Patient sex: M
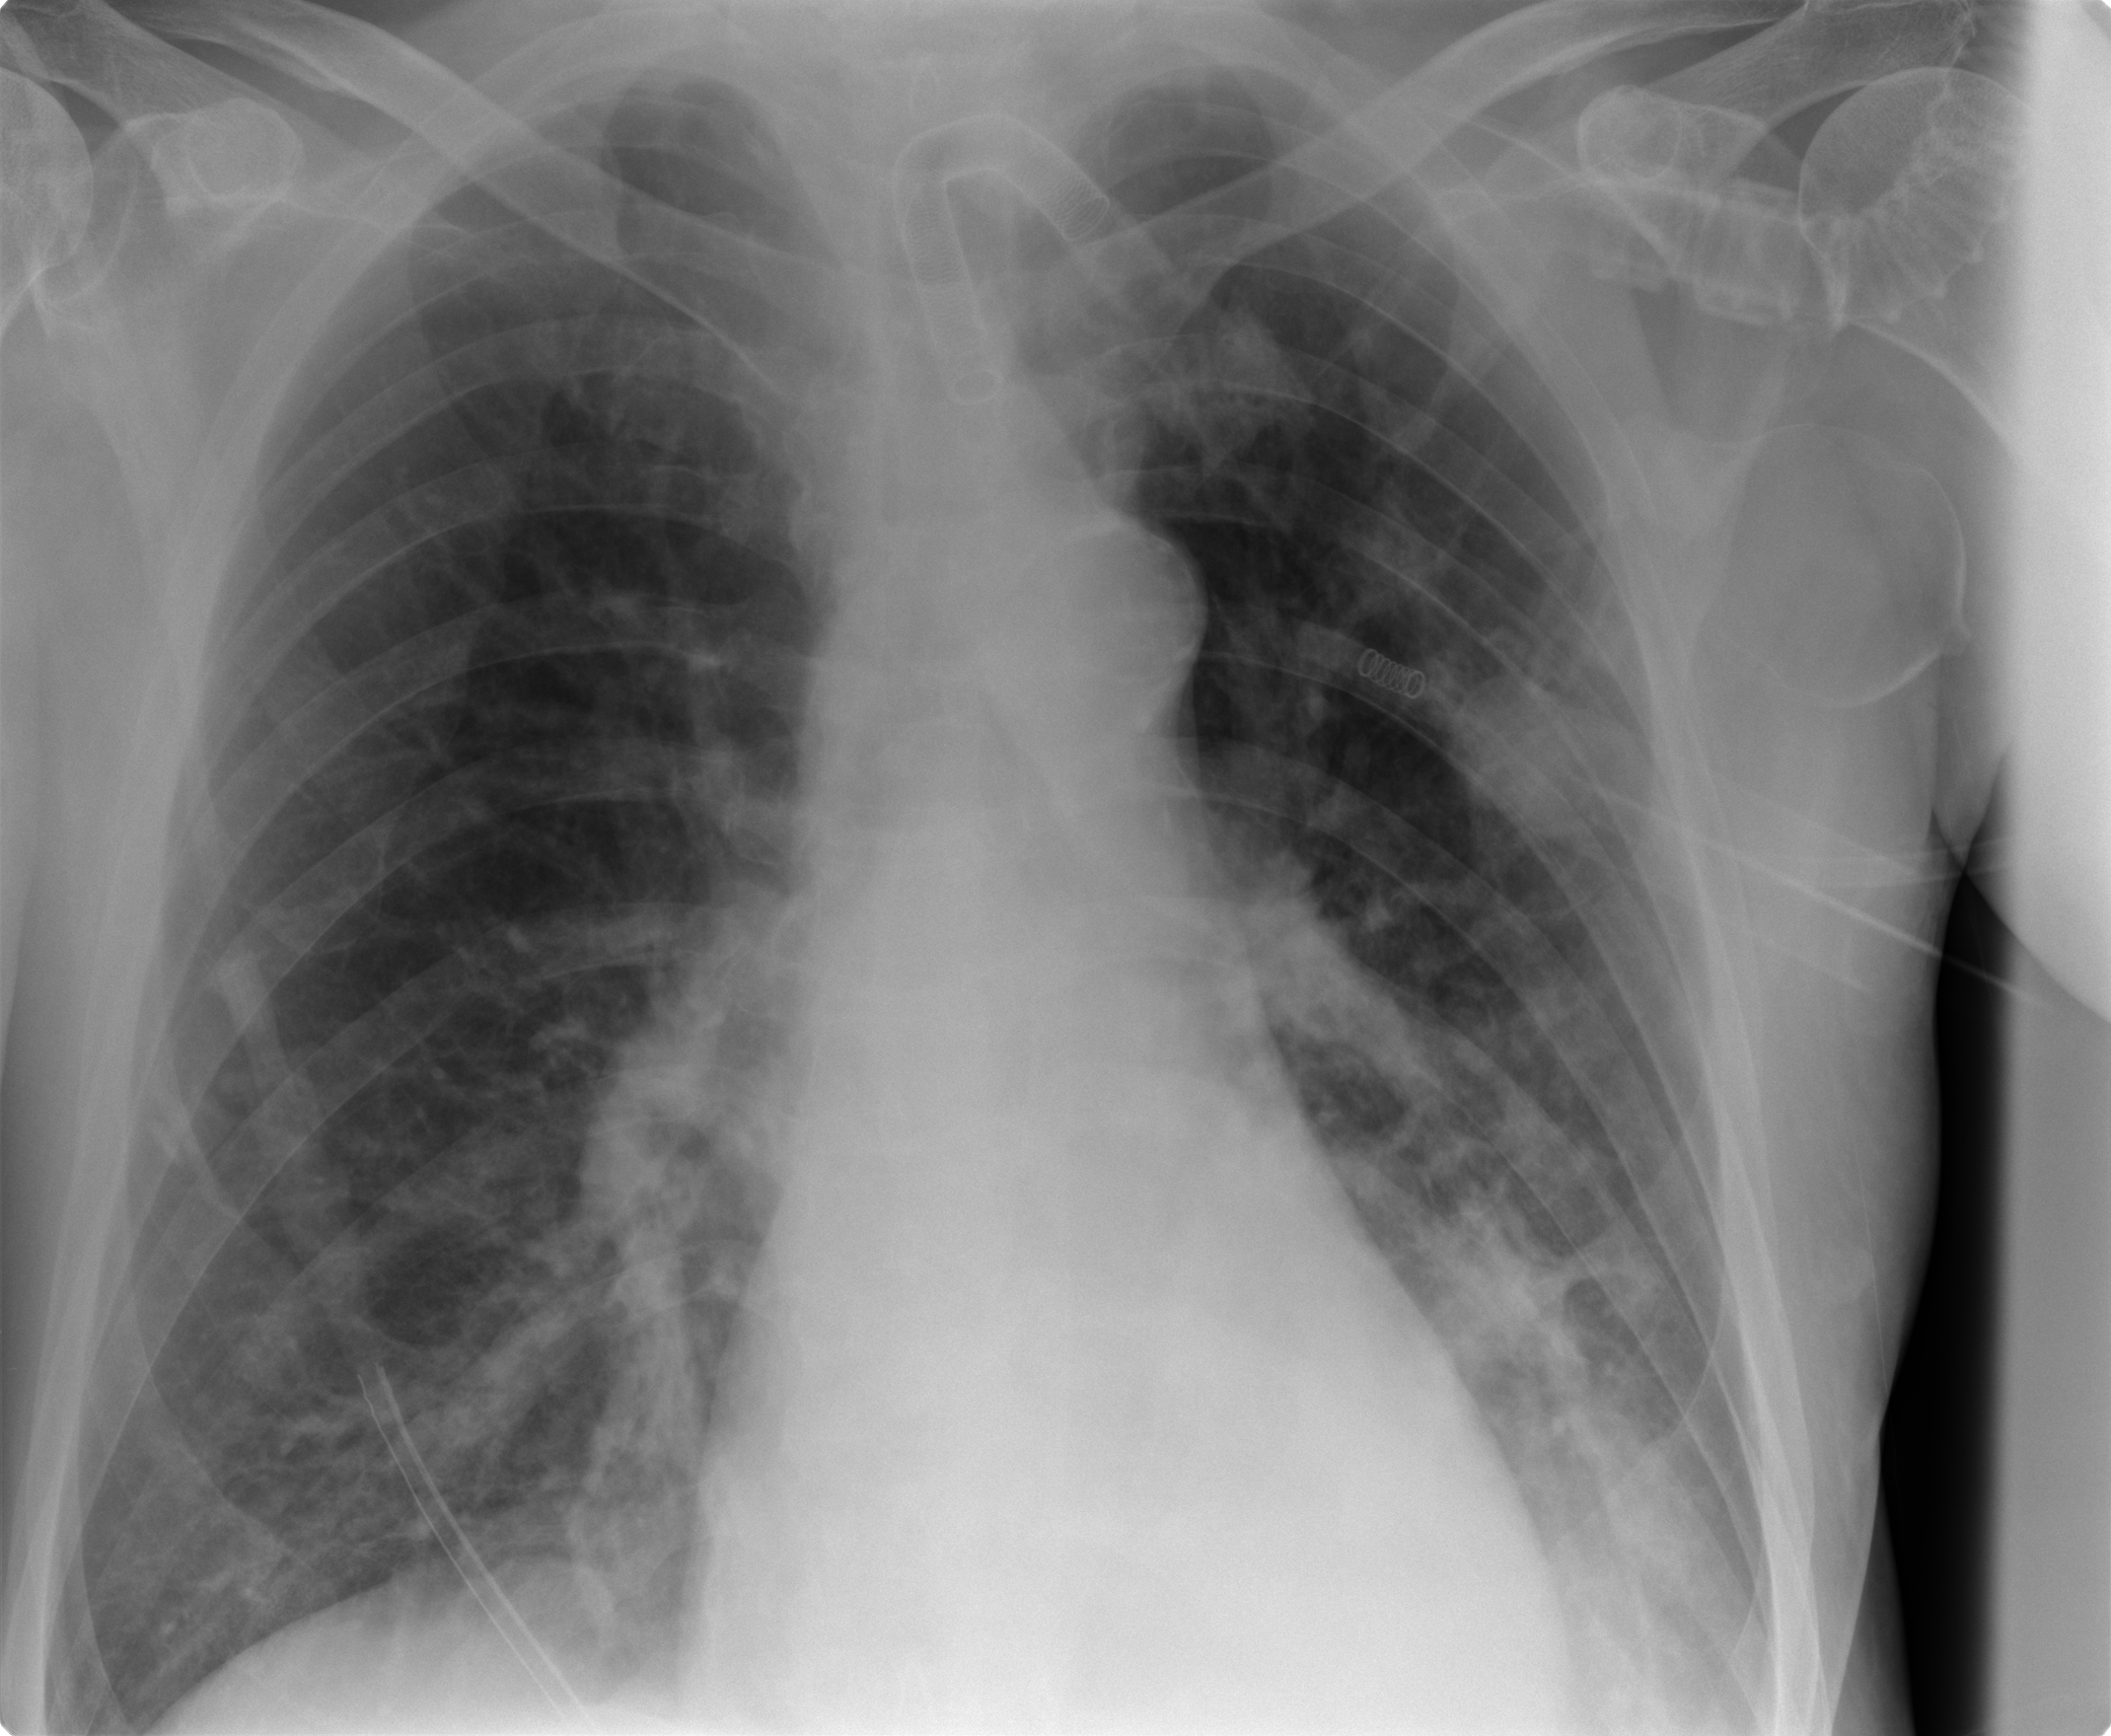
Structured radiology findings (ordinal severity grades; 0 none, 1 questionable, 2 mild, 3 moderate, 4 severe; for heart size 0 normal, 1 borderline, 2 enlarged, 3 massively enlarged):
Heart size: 0
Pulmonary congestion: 1
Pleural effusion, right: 0
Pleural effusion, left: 1
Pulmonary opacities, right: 2
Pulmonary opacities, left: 2
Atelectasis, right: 2
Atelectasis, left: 2